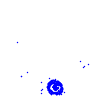
Particle: proton